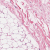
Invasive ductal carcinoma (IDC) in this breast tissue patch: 0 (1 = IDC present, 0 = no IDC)